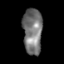
Tissue: skin
Cell type: Epithelial cells
Senescence score: 0.2163
Nuclear area (px): 863
Mean DAPI intensity: 118.473